The image is an STFT spectrogram (time versus frequency) of a rolling-element bearing's vibration signal. What is the most likely bearing condition (normal, inner_race, outer_race, ball)?
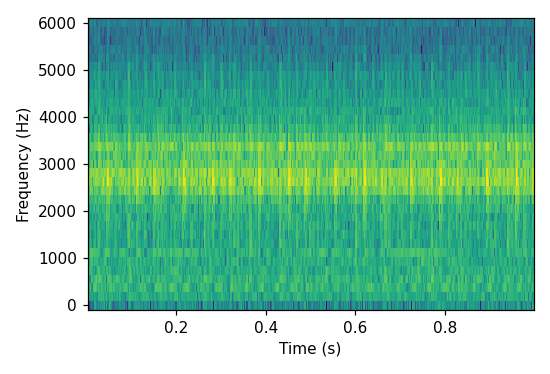
Answer: outer_race